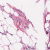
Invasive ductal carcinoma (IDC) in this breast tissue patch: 1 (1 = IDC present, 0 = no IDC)